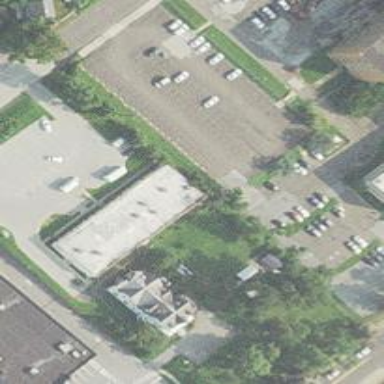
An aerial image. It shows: Retail building.